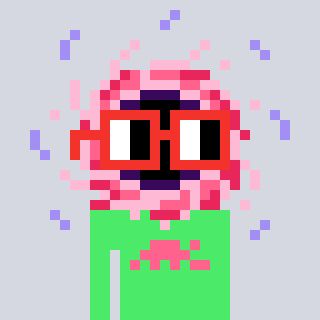
a pixel art character with square red glasses, a blackhole-shaped head and a teal-colored body on a cool background